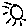
Label: sun